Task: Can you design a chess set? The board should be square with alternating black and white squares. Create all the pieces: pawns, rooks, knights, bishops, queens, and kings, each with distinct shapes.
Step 2981:
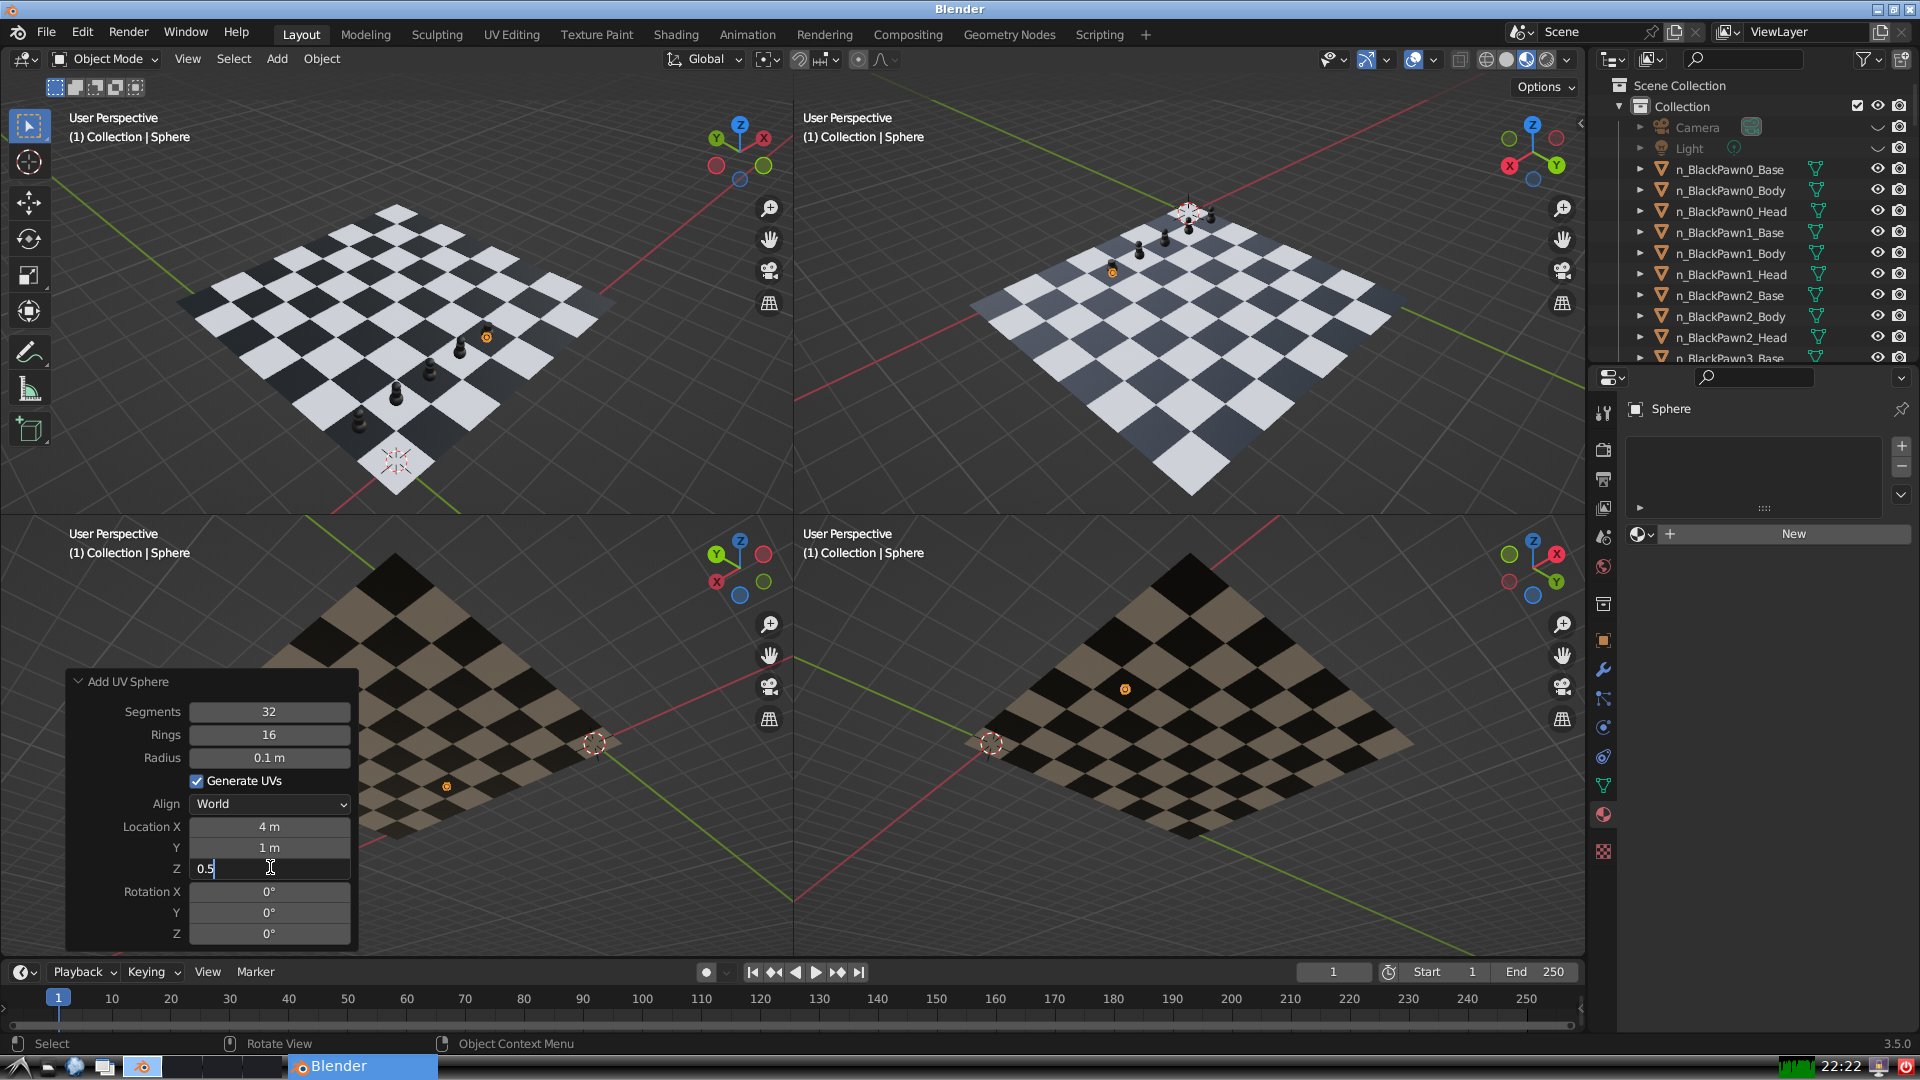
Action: {"key_press": ['Return']}